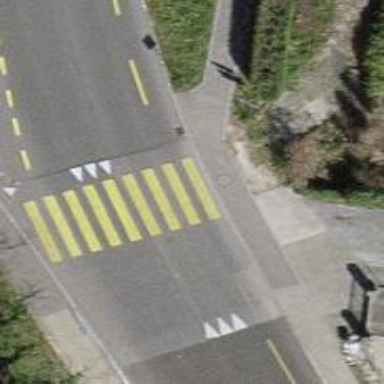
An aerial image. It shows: Footway with zebra crossing.